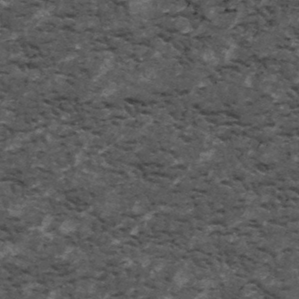
Label: frost